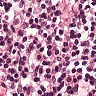
Metastatic tissue present: no